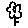
Label: flower